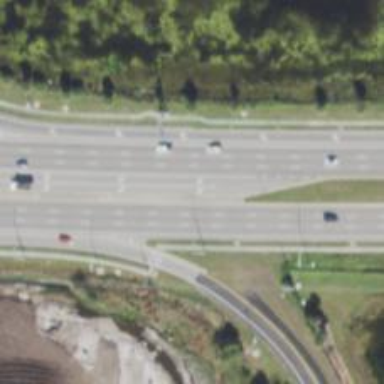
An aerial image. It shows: Asphalt trunk highway.